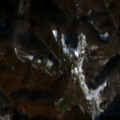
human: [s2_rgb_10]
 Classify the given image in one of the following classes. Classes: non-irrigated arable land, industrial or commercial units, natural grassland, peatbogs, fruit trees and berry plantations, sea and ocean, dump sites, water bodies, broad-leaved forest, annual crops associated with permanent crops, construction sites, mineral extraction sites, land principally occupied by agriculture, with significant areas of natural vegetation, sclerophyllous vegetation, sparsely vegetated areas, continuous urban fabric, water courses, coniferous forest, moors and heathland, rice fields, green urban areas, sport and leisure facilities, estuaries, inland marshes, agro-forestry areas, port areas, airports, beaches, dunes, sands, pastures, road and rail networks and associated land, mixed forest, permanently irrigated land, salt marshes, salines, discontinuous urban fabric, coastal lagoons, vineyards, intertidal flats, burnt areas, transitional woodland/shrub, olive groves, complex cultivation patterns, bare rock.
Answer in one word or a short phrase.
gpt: pastures, broad-leaved forest, mixed forest